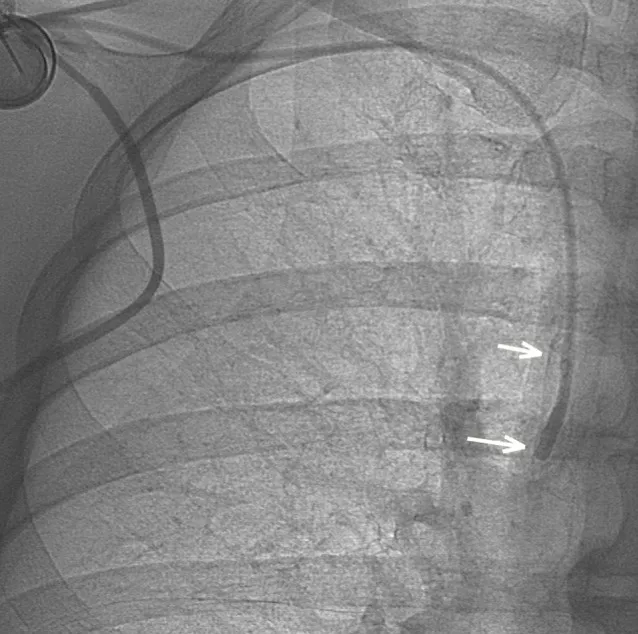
After contrast media injection, a small pouch of contrast is visible at the tip of the catheter as long as a retrograde contrast tracking along the catheter (arrows), indicating fibrin sheath formation.
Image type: radiology (x_ray)